Question: I don't know why but when I ran this code my List view does not display Items . I tried many time . But it's still not working . Either list item or error is not shown .
This is my Java Code :
This is where I define custom ArrayAdapter
'''
package learn2crack.customlistview;
import java.io.InputStream;
import java.net.MalformedURLException;
import java.net.URL;
import java.util.ArrayList;
import org.apache.http.NameValuePair;
import org.apache.http.message.BasicNameValuePair;
import org.json.JSONArray;
import org.json.JSONException;
import org.json.JSONObject;
import android.app.Activity;
import android.graphics.Bitmap;
import android.graphics.BitmapFactory;
import android.os.StrictMode;
import android.util.Log;
import android.view.LayoutInflater;
import android.view.View;
import android.view.ViewGroup;
import android.widget.ArrayAdapter;
import android.widget.ImageView;
import android.widget.TextView;
public class CustomList extends ArrayAdapter<String>{
private final Activity context;
private final String teamID;
private final String startTime;
public CustomList(Activity context,String teamID, String startTime) {
super(context, R.layout.list_single);
Log.i("CustomList", "InCustomList");
this.context = context;
this.teamID =teamID;
this.startTime = startTime;
Log.i("teamID", teamID);
Log.i("teamID", startTime);
}
@Override
public View getView(int position, View view, ViewGroup parent) {
Log.i("CustomList", "GetView");
String response=null;
String userName = null;
JSONArray memberData=null;
LayoutInflater inflater = context.getLayoutInflater();
View rowView= inflater.inflate(R.layout.list_single, null, true);
TextView txt_Name = (TextView) rowView.findViewById(R.id.txtName);
TextView txt_Status = (TextView) rowView.findViewById(R.id.txtStauts);
ImageView imgPlayer = (ImageView) rowView.findViewById(R.id.imgPlayer);
StrictMode.setThreadPolicy(new StrictMode.ThreadPolicy.Builder()
.detectDiskReads().detectDiskWrites().detectNetwork()
.penaltyLog().build());
JSONObject jArray = null;
//Log.i("MemberiD", memberID);
ArrayList<NameValuePair> postParameters = new ArrayList<NameValuePair>();
postParameters.add(new BasicNameValuePair("teamID",teamID));
postParameters.add(new BasicNameValuePair("startTime",startTime));
try {
response = CustomHttpClient.executeHttpPost(
"http://10.0.2.2/football365/sankashaList.php",
postParameters);
Log.i("Response", response+"");
jArray = new JSONObject(response);
memberData=jArray.getJSONArray("memberdata");
for(int i = 0 ; i < memberData.length(); i++){
userName = (memberData.getJSONObject(i).getString("name").toString()+" ");
txt_Name.setText(userName);
txt_Status.setText("Status");
String path="path";
String url="http://10.0.2.2/football365/Photo"+path;
Bitmap bitmap= BitmapFactory.decodeStream((InputStream) new URL(url).getContent());
imgPlayer.setImageBitmap(bitmap);
}
}
catch(JSONException e){
Log.e("log_tag", "Error parsing data "+e.toString());
}
catch (Exception e) {
Log.e("log_tag", "Error parsing data "+e.toString());
}
Log.i("AVCE", userName+"");
return rowView;
}
}
'''
This is where I call Custom List :
'''
public class MainActivity extends Activity {
TextView txt_Date ;
TextView txt_Location;
String teamID;
String startTime;
String location;
@Override
protected void onCreate(Bundle savedInstanceState) {
super.onCreate(savedInstanceState);
setContentView(R.layout.activity_main);
Log.i("AVCDEF", "InMain");
Intent intent= getIntent();
startTime=intent.getStringExtra("startTime");
location=intent.getStringExtra("location");
teamID = intent.getStringExtra("teamID");
RelativeLayout r1 = (RelativeLayout)findViewById(R.id.relative1);
ListView list= (ListView)findViewById(R.id.list);
txt_Date = (TextView)findViewById(R.id.txt_date);
txt_Location = (TextView) findViewById(R.id.txt_location);
txt_Date.setText(startTime);
txt_Location.setText(location);
Log.i("AVCDEF", startTime);
Log.i("AVCDEF", location);
Log.i("AVCDEF", teamID);
CustomList adapter = new CustomList(MainActivity.this, teamID, startTime);
Log.i("AVCDEF", "InMain");
list.setAdapter(adapter);
}
'''
}

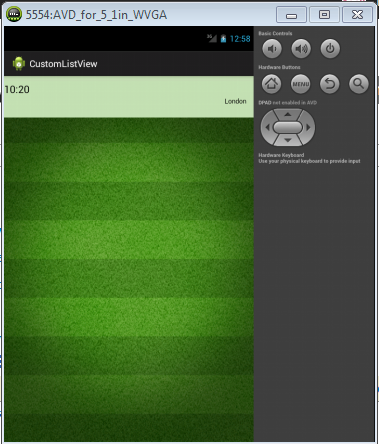
Answer: Move your 'Network' execution to an 'AsyncTask' and then pass whatever data you get in an 'ArrayList' to the constructor of your 'CustomList'. Also overrride 'getCount' in 'CustomList' just to make sure.